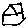
Label: house